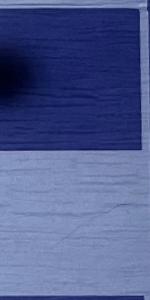
Label: Empty